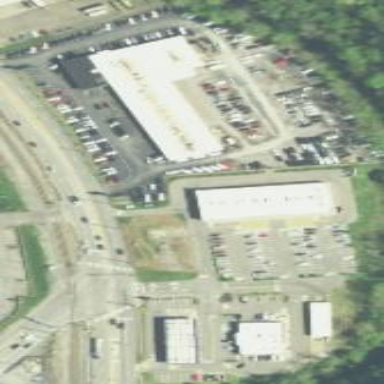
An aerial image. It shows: Retail area.